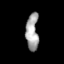
Tissue: skin
Cell type: T cells
Senescence score: 0.6989
Nuclear area (px): 456
Mean DAPI intensity: 163.621